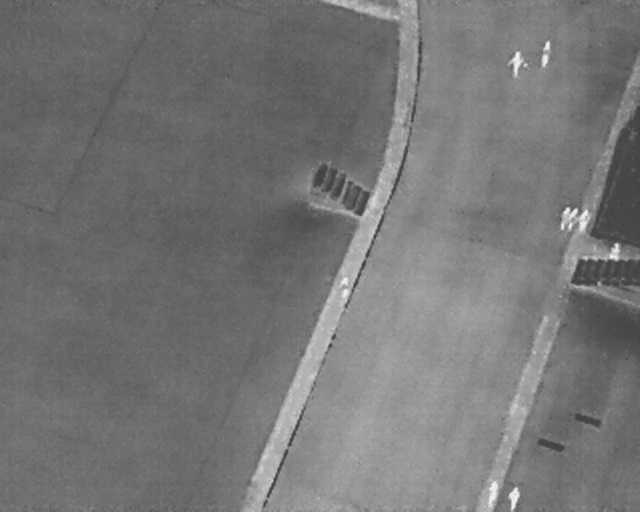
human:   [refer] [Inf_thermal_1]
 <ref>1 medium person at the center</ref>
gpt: <box>[[52, 55, 55, 57, 2]]</box>

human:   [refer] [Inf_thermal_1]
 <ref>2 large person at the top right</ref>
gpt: <box>[[78, 10, 83, 14, 2], [82, 9, 87, 11, 8]]</box>